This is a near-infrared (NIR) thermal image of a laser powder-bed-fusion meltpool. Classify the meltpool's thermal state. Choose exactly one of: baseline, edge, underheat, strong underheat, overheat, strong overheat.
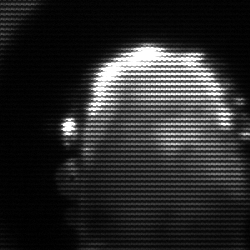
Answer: baseline